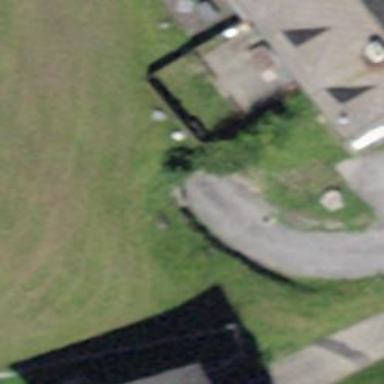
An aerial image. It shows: Retaining wall.